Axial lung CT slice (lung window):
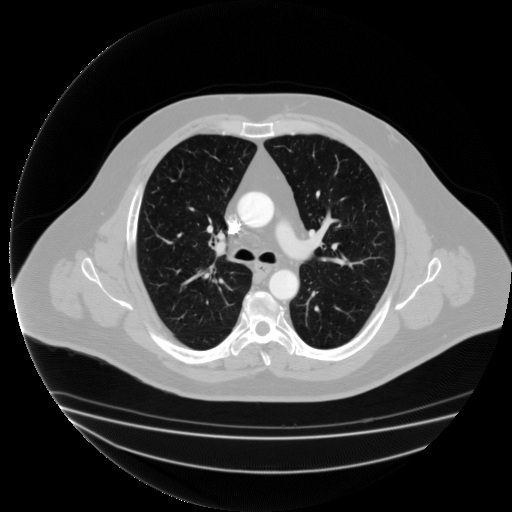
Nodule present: no